Question: My MySQL table looks like the following:

I would like to get results where all the followings are satisfied:
- 'form_id'- 'lead_id'- 'field_number''lead_id'
In summary, my query should return 9 rows. Is that possible?
Here is my attempt so far, but I really want to avoid using 'GROUP_CONCAT' if at all possible to get a cleaner result set.
'''
SELECT lead_id, GROUP_CONCAT(field_number, "|", value SEPARATOR "----") AS 'values'
FROM lead_detail
WHERE form_id = 1
GROUP BY lead_id
ORDER BY lead_id DESC
'''
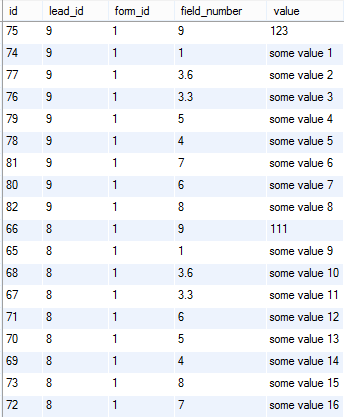
Answer: If you are meaning that you want to only rows for a lead_id if there exists a row for that 'lead_id' with 'field_number=9' and 'value=111'. And otherwise, all rows for that 'lead_id' should be excluded...
You could do something like this:
'''
SELECT d.id
, d.lead_id
, d.form_id
, d.field_number
, d.value
FROM ( SELECT e.lead_id
FROM lead_detail e
WHERE e.form_id = 1
AND e.field_number = 9
AND e.value = 111
GROUP BY e.lead_id
) f
JOIN lead_detail d
ON d.lead_id = f.lead_id
AND d.form_id = 1
ORDER BY d.lead_id DESC
'''
The inline view (aliased as 'f') returns a distinct list of 'lead_id' that meet specific criteria. We can reference the result from that like it were a table, and use that in a 'JOIN' operation, to return "matching" rows from the 'lead_detail' table. (If there's no row with 'value=111', 'field_number=9', and 'form_id=1' for a particular 'lead_id', then the inline view won't return that 'lead_id' in the list.)
---
As another alternative, we could use an 'EXISTS' predicate with a correlated subquery, but this may not perform as well:
'''
SELECT d.id
, d.lead_id
, d.form_id
, d.field_number
, d.value
FROM lead_detail d
WHERE d.form_id = 1
AND EXISTS
( SELECT 1
FROM lead_detail e
WHERE e.form_id = 1
AND e.field_number = 9
AND e.value = 111
AND e.lead_id = d.lead_id
)
ORDER BY d.lead_id DESC
'''
That essentially says, for every row from 'lead_detail' run the subquery following the EXIST keyword... if the subquery returns one (or more) rows, then the EXISTS predicate returns TRUE, otherwise it returns FALSE. That subquery is "correlated" to the outer query, by a predicate in the WHERE clause, matching the 'lead_id' to the value of 'lead_id' from the row from the outer query.